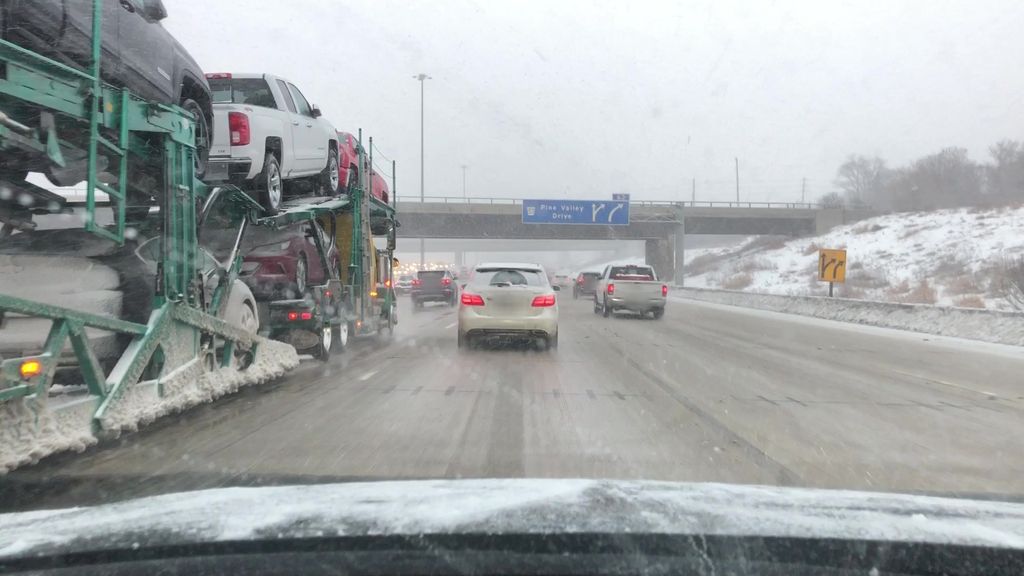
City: toronto